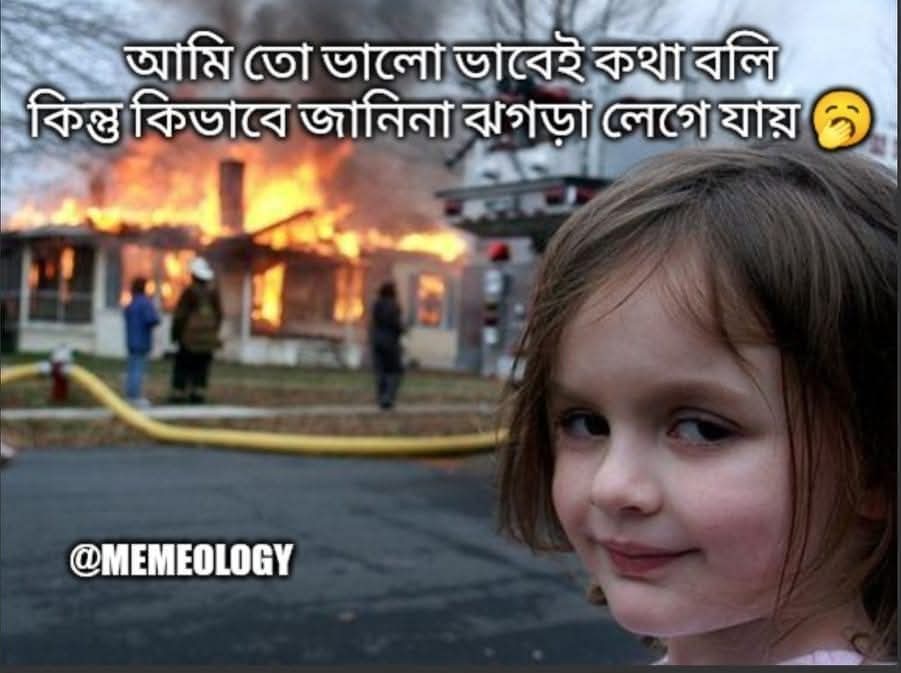
Text: আমি তো ভালো ভাবেই কথা বলি কিন্তু কিভাবে জানিনা ঝগড়া লেগে যায়
Label: Non Hate